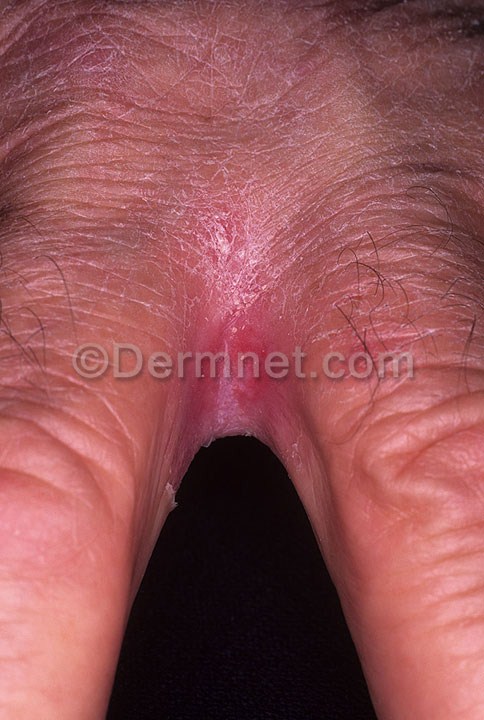
Disease: Tinea Ringworm Candidiasis and other Fungal Infections